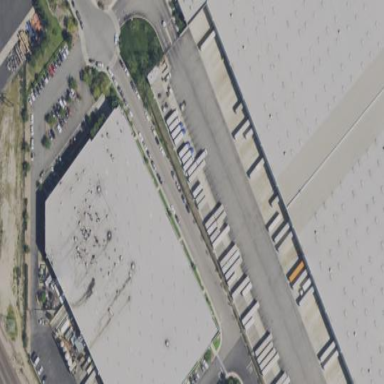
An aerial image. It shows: Warehouse.